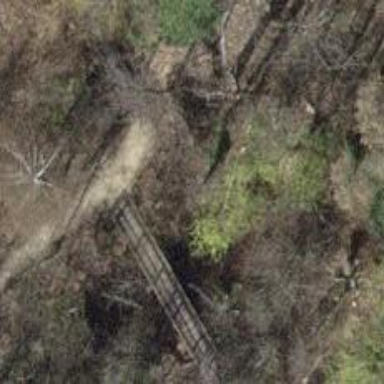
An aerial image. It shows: Path.